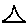
Label: triangle